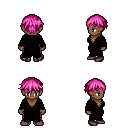
a pixel art fantasy rpg character, female body template, human, dark skin, gray robe, magenta pants, pink short bangs hairstyle, maroon shoes, four views (front, back, left, right), 2x2 character sprite sheet, small pixel art, hard edges, no anti-aliasing